Current action and preconditions to check: trajectory_clear

Your task: For each precondition in the list above, predict whether it will hold at this action.

Consider the current scene as observed from the mobile robot's camera, and analyze the predicted future states of all dynamic agents (e.g., people, animals, vehicles, or any moving entities) within the NEXT SECOND.

IMPORTANT: Only answer "very likely" if you are absolutely certain—based on strong, clear evidence—that a dynamic agent will violate the precondition in the predicted future state. Do NOT answer "very likely" for unlikely, ambiguous, or low-probability risks.

Ask yourself for each precondition: Is there a high probability, with clear and convincing evidence, that the predicted future states of any dynamic agent will interfere with the predicted future state of the currently executing action within the NEXT SECOND, causing that precondition to fail?

Assess the risk level based on these predictions. Use "likely" or "very likely" if motions create a clear risk of interference.

Use "neutral" or "improbable" if agents are nearby but their predicted paths are clearly diverging or non-conflicting.

Failure Risk Categories: "very improbable", "improbable", "neutral", "likely", "very likely"

Answer Format: Output ONLY the probability_of_failure value from these categories: "very improbable", "improbable", "neutral", "likely", "very likely"

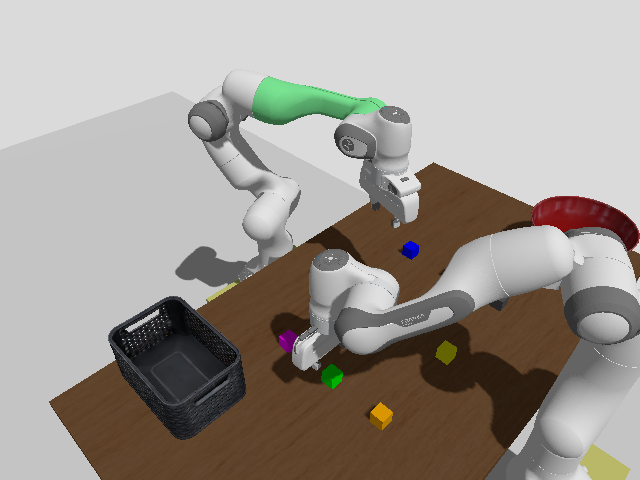

Answer: very improbable